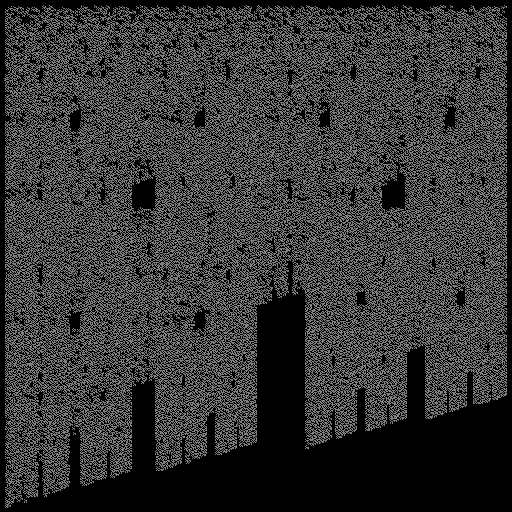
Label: castle